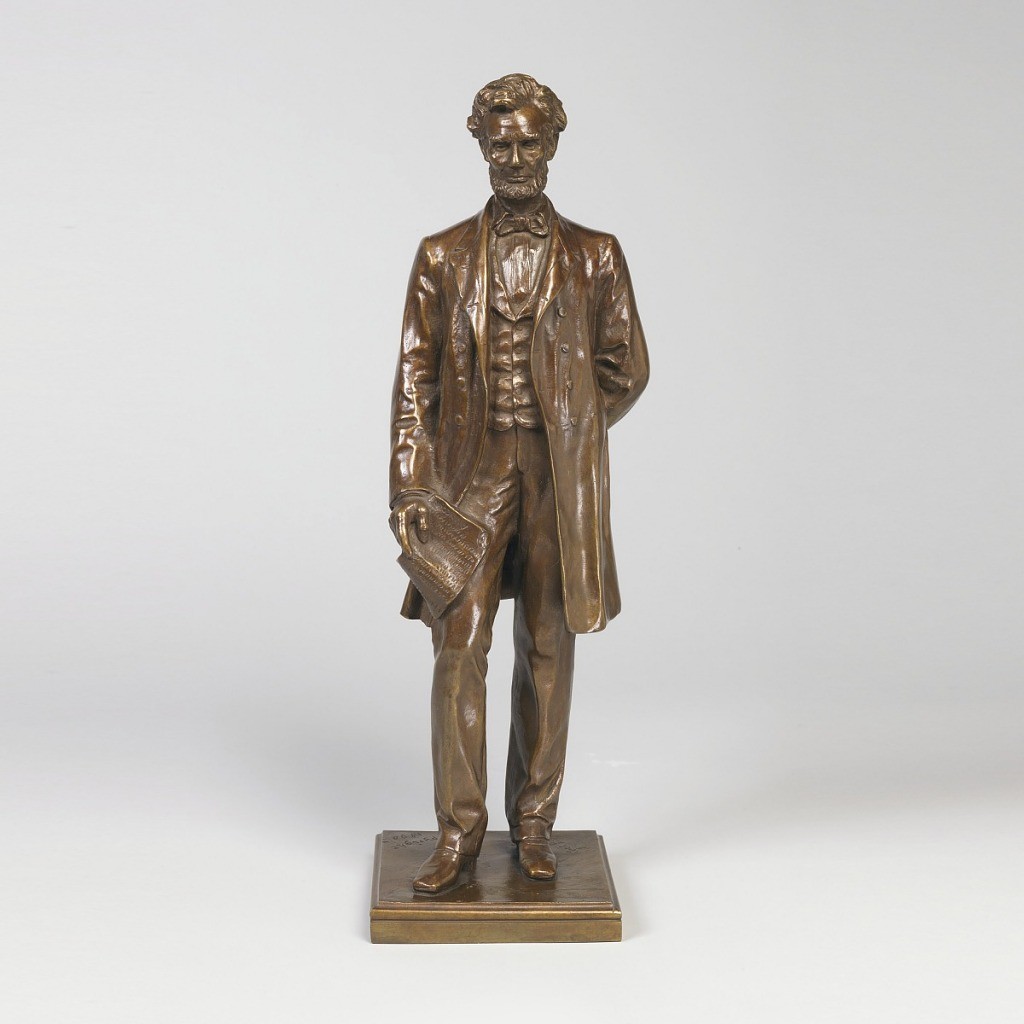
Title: Abraham Lincoln
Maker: George E. Bissell, 1839 – 1920
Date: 1898
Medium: Bronze
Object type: Figure
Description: Figure of Abraham Lincoln standing upright holding a scroll of paper with "A LINCOLN" at the end of the indecipherable writing.